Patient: sex M, age 42
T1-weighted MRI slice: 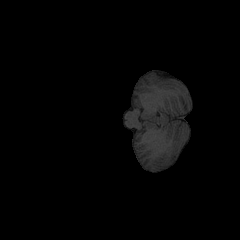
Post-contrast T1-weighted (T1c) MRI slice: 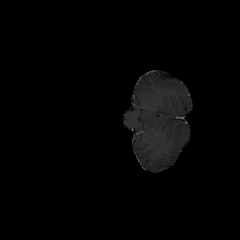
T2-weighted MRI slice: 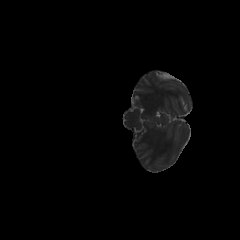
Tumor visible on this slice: no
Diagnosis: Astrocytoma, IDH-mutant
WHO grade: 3